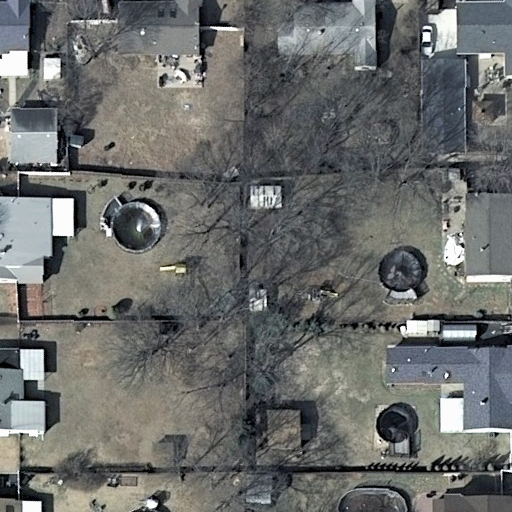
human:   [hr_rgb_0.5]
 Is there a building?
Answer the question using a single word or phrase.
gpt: yes

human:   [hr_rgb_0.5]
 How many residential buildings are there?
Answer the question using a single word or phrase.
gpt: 12

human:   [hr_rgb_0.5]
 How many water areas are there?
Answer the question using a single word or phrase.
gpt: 0

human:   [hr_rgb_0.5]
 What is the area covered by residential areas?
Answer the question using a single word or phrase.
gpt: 10599m2

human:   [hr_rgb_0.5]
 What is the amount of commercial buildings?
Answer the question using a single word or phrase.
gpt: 0

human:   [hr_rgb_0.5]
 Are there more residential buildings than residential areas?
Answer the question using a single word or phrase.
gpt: yes

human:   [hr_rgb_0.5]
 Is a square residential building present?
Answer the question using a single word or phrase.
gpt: no

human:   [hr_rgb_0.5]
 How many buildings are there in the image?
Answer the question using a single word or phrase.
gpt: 17

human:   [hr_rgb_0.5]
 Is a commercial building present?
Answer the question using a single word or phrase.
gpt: no

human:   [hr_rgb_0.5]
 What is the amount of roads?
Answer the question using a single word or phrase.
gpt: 0

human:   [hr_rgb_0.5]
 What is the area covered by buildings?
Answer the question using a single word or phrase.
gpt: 1973m2

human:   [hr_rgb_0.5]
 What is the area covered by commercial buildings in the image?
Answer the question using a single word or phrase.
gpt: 0m2

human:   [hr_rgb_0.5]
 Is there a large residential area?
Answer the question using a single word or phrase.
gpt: yes

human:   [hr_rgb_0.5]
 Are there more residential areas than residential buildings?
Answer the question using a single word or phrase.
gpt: no

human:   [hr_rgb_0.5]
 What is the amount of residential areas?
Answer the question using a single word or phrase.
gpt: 1

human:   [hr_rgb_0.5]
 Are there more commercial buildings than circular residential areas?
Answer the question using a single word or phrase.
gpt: no

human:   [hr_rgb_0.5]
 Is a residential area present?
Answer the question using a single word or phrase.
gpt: yes

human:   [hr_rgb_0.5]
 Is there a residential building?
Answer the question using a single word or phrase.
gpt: yes

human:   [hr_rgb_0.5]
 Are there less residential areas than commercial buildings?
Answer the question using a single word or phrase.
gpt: no

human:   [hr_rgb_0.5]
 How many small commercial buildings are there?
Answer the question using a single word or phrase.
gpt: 0

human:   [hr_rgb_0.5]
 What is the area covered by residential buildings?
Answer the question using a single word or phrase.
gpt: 1780m2

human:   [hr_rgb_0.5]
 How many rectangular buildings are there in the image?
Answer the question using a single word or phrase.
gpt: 8

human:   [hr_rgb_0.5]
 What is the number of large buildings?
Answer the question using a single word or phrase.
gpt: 0

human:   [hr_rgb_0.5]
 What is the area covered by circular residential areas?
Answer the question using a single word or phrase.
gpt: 0m2

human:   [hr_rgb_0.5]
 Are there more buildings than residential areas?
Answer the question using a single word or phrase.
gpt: yes

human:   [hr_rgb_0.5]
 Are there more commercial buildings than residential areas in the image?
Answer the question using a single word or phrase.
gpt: no

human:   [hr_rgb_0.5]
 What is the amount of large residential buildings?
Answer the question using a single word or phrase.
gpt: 0

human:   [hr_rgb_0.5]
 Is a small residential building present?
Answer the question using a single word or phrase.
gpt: yes

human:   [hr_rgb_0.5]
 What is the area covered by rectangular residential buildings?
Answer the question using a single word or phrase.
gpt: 425m2

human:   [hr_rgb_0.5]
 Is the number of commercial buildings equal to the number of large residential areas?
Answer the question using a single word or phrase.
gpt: no

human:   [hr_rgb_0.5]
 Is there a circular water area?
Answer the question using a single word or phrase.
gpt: no

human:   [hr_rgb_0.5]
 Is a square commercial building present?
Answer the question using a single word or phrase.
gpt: no

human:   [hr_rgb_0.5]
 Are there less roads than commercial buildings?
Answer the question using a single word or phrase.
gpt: no

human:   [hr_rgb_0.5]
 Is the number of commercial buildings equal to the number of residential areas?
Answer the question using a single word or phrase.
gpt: no

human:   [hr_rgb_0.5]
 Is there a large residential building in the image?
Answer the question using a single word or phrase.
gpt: no

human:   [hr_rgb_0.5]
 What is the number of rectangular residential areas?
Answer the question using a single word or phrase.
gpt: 1

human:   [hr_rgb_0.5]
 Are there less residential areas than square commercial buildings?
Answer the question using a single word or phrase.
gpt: no

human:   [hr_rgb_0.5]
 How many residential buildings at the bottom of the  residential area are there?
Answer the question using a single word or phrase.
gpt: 4

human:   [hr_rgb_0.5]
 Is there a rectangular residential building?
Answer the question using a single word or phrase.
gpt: yes

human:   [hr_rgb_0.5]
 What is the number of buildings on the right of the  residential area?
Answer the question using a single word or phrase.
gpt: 17

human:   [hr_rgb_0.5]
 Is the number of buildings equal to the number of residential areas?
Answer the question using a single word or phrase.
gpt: no

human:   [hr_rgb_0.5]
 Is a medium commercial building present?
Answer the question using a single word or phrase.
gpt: no

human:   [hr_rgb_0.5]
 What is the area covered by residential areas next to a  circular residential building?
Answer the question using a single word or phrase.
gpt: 0m2

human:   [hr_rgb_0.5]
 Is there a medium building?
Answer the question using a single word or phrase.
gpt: yes

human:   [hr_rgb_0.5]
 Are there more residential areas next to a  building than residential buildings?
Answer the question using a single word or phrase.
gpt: no

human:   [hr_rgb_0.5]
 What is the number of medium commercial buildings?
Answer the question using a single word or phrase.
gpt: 0

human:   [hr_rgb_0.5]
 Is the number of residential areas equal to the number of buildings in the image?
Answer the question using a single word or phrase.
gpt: no

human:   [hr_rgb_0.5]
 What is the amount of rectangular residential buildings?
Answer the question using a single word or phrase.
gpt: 5

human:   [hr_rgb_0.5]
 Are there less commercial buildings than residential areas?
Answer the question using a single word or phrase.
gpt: yes

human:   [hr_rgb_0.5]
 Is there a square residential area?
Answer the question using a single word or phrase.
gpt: no

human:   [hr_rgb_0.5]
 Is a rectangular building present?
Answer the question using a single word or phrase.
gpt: yes

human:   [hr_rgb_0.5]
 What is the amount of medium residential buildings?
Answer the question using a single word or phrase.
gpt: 10

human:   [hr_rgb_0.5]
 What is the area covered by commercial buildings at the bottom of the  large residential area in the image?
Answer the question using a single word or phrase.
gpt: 0m2

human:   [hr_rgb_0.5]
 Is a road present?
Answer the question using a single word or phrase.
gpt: no

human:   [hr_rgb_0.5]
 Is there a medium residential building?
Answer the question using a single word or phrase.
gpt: yes

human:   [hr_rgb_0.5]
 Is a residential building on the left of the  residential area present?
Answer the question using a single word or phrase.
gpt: no

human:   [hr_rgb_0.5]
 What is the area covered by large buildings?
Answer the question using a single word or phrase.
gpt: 0m2

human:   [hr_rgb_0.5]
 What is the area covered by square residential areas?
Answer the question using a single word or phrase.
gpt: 0m2

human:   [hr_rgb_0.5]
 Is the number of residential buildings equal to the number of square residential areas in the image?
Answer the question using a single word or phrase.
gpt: no

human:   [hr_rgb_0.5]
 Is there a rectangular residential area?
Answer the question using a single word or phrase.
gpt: yes

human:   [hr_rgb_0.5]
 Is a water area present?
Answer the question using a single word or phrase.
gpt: no

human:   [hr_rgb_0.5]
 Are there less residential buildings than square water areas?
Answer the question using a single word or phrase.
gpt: no

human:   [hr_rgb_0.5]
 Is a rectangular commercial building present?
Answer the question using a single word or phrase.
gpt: no

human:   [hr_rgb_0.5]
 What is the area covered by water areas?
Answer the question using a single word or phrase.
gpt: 0m2